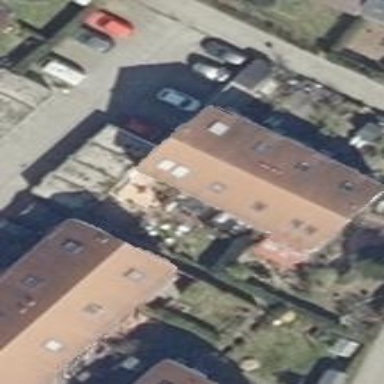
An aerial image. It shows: Terrace building with gabled roof.